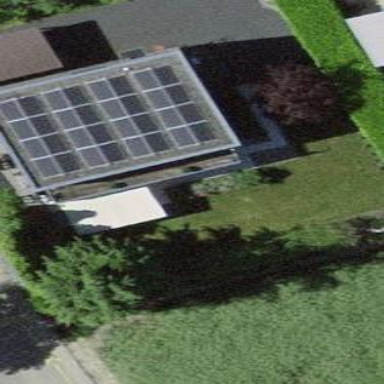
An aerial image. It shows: House with flat roof.